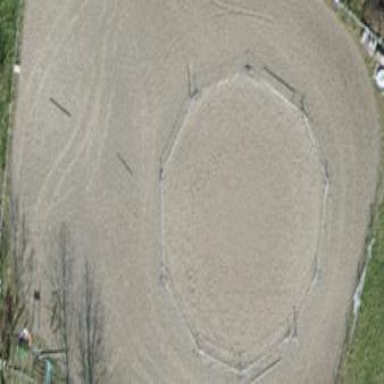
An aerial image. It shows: Equestrian sport pitch with sandy surface.